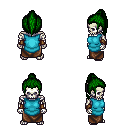
a pixel art fantasy rpg character, male body template, skeleton, teal tunic, robe skirt, green long topknot hairstyle, cloth bracers, four views (front, back, left, right), 2x2 character sprite sheet, small pixel art, hard edges, no anti-aliasing